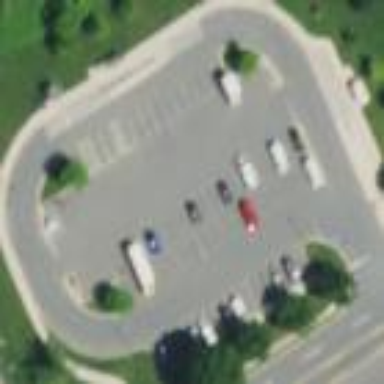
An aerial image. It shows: Parking area with surface parking facilities and park and ride service available.